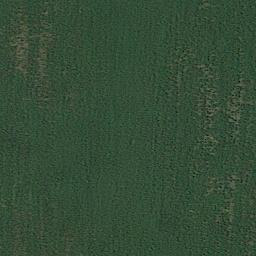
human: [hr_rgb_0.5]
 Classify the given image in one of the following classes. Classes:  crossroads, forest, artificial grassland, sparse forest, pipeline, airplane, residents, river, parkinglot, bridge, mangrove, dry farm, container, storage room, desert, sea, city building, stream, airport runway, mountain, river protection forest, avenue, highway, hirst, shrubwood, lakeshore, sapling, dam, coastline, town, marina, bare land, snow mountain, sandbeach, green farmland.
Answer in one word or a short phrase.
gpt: artificial grassland